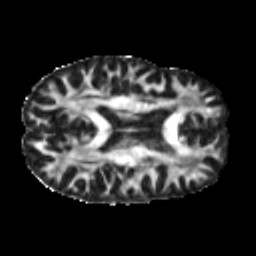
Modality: FA
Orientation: axial
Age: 46
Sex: male
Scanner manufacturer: siemens
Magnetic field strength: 3 T
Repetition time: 5 s
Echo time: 0.092 s